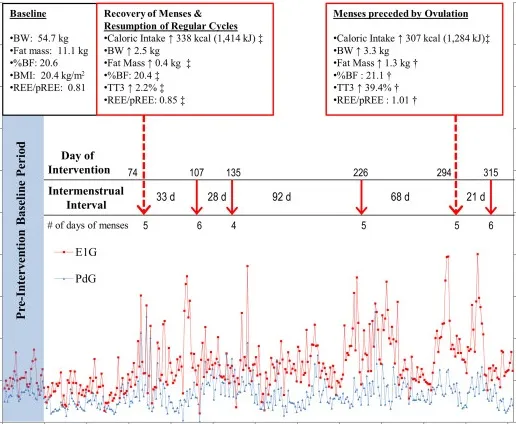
Reproductive hormone profile for Participant 1. This figure displays the reproductive hormone profile during the study for Participant 1 and the changes in caloric intake, body weight, and energy status that coincided with each category of menstrual recovery. Arrows indicate menses. Body weight was measured within 1 week of menses. Indicates data were collected 2 weeks before menses. Indicates data were collected 6 weeks after menses. %BF: percent body fat; BMI: body mass index; BW: body weight; E1G: estrone-1-glucuronide; PdG: pregnanediol glucuronide; REE/pREE: measured resting energy expenditure/predicted resting energy expenditure; TT3: total triiodothyronine.
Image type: chart (chart)